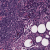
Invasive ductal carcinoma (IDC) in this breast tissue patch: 0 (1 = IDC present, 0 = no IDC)